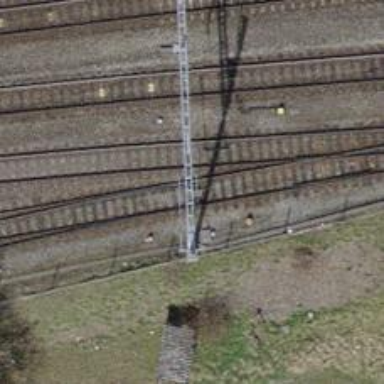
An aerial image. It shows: Railway switch.